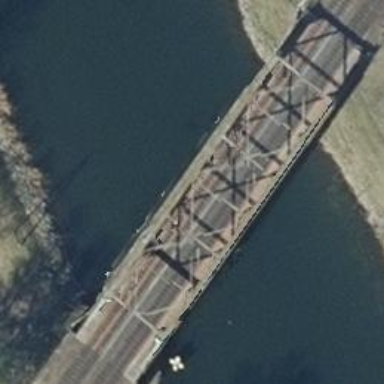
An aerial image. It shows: There is bridge in the image.